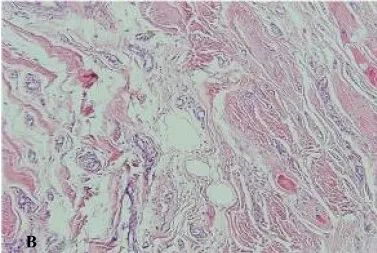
(B) New capillary formation and severe edema and chronic inflammation.
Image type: pathology (h&e)